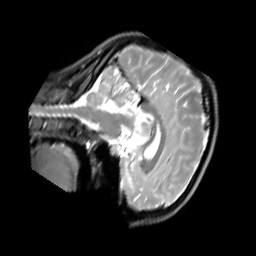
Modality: PDw
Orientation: sagittal
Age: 24
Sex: female
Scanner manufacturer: siemens
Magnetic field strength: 3 T
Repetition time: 11.88 s
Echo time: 0.014 s